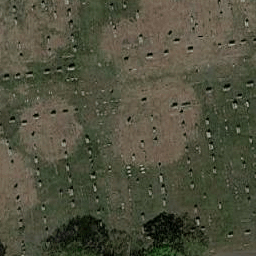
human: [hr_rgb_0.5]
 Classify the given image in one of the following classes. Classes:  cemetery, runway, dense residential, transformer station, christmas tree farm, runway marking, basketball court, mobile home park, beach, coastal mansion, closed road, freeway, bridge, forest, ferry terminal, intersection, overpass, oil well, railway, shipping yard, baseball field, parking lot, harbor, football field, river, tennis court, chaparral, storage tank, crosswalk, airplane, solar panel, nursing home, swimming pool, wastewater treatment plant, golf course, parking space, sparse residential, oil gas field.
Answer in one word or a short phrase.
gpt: cemetery